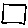
Label: square